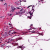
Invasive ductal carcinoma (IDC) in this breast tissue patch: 0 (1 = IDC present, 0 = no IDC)